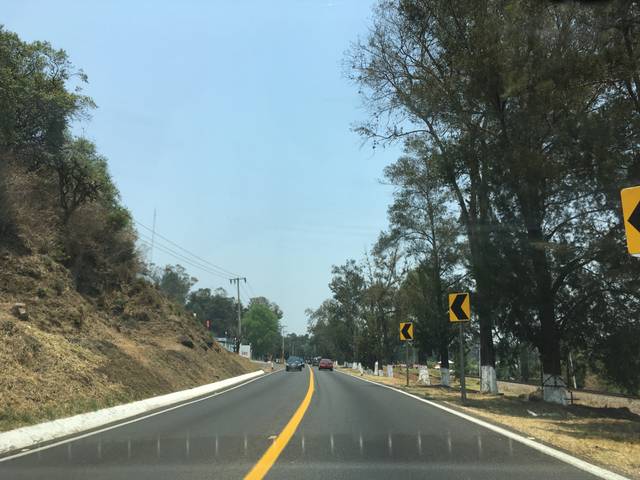
Region: Mexico
Coordinates: 19.544, -101.607